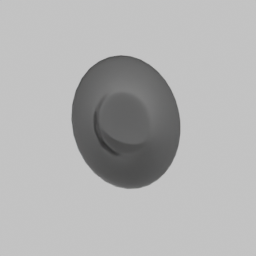
Label: tools